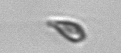
Label: Cryptophyta